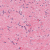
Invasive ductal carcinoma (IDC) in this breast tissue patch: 1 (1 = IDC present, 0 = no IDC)